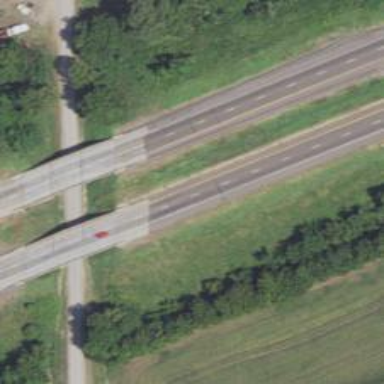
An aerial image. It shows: Beam-structured bridge on motorway.